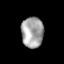
Tissue: prostate
Cell type: T cells
Senescence score: 0.3219
Nuclear area (px): 669
Mean DAPI intensity: 163.501